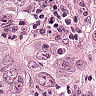
Metastatic tissue present: yes